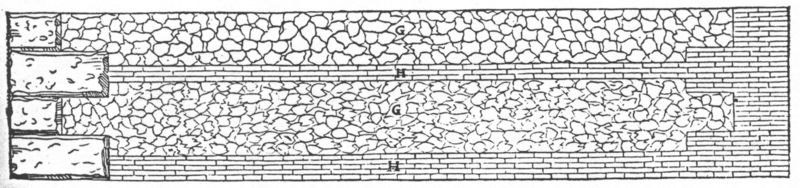
Titel: I Quattro Libri della Architettura, Buch I, Kapitel 9: Über die verschiedenen Arten der Mauern, Abb. 3
Künstler: Andrea Palladio
Institution: (Seriendruck)
Schlagwörter: gestein, weiß, grob, schwarz, skizze, zeichnung, gebäude, muster, ornament, wand, architektur, band, stein, steine, ecke, ansicht, fassade, pflaster, fußboden, mauer, ziegel, formen, schichten, linien, backstein, dick, detail, läufer, aufsicht, fugen, gehsteig, kiesel, mauerwerk, buchstaben, beschriftung, entwurf, ziegelsteine, klinker, putz, antik, binder, plan, füllung, bruchstein, beschreibung, backsteine, grundriss, aufbau, aufriss, architekt, wall, berechnung, spolien, planung, architektonisch, wandverkleidung, größenunterschied, größe, unregelmäßig, wechsel, verbund, feldstein, outz, feine, teilchen, g, h, maauer, steione, ##band, feldstein#, ziegelkstein, steinarten, steinsorten, architektur zeichnung, kreuzverbund, gemauer, aufsict